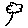
Label: tree